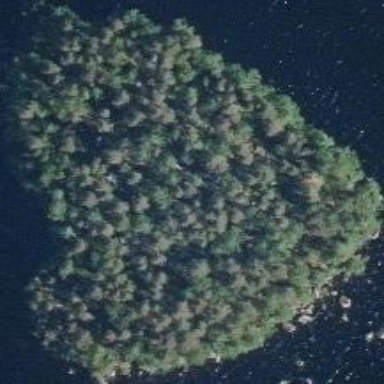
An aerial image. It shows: Islet.